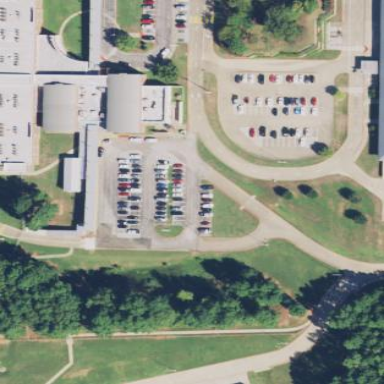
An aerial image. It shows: Parking area with asphalt surface.